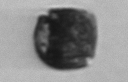
Label: Scrippsiella